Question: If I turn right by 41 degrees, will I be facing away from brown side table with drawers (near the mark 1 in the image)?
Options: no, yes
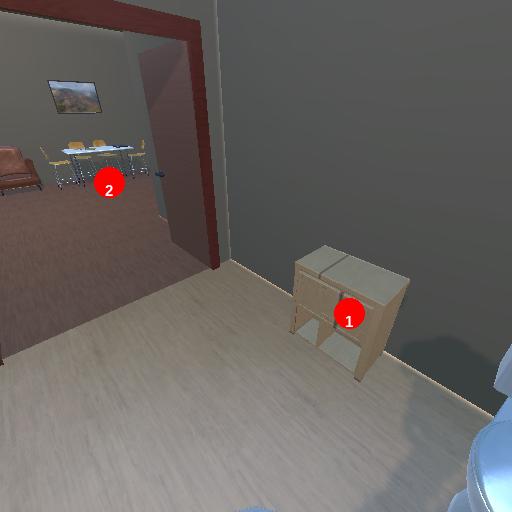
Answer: no